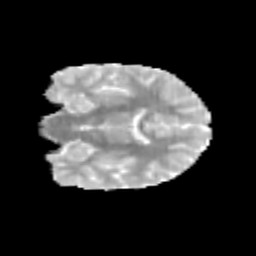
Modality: MD
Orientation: coronal
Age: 12
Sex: female
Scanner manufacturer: siemens
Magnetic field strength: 3 T
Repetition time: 3.8 s
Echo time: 0.07 s